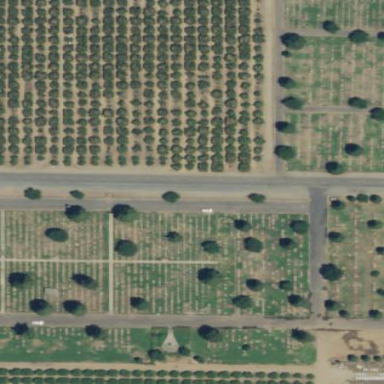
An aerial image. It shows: Cemetery.